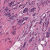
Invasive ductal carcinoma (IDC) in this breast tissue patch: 1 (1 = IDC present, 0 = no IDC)